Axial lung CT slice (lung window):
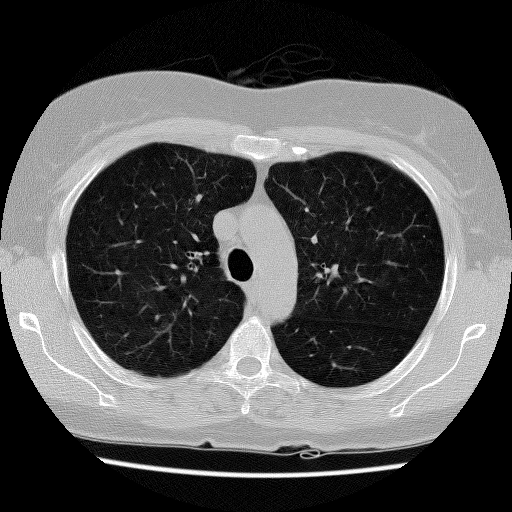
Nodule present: no